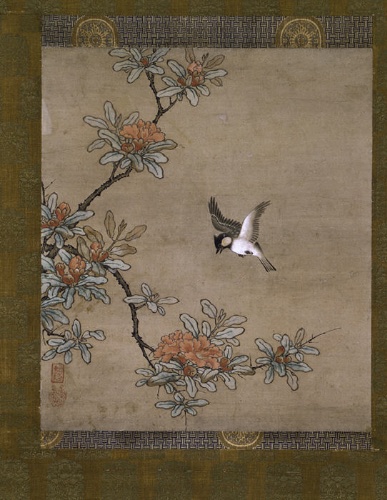
Title: 狩野之信筆  四十雀柘榴花図|Titmouse with Pomegranate Flowers
Artist: Kano Yukinobu 狩野之信
Artist bio: Japanese, ca. 1513–1575
Date: mid-16th century
Object type: Hanging scroll
Classification: Paintings
Medium: Hanging scroll; ink and color on paper
Culture: Japan
Period: Muromachi period (1392–1573)
Dimensions: 18 3/8 x 15 3/4 in. (46.7 x 40 cm)
Overall with mounting: 52 5/8 x 20 3/8 in. (133.7 x 51.8 cm)
Department: Asian Art
Credit line: Purchase, Friends of Asian Art Gifts, in honor of Douglas Dillon, 2001
Accession year: 2001
Repository: Metropolitan Museum of Art, New York, NY
Tags: Birds|Flowers